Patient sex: F
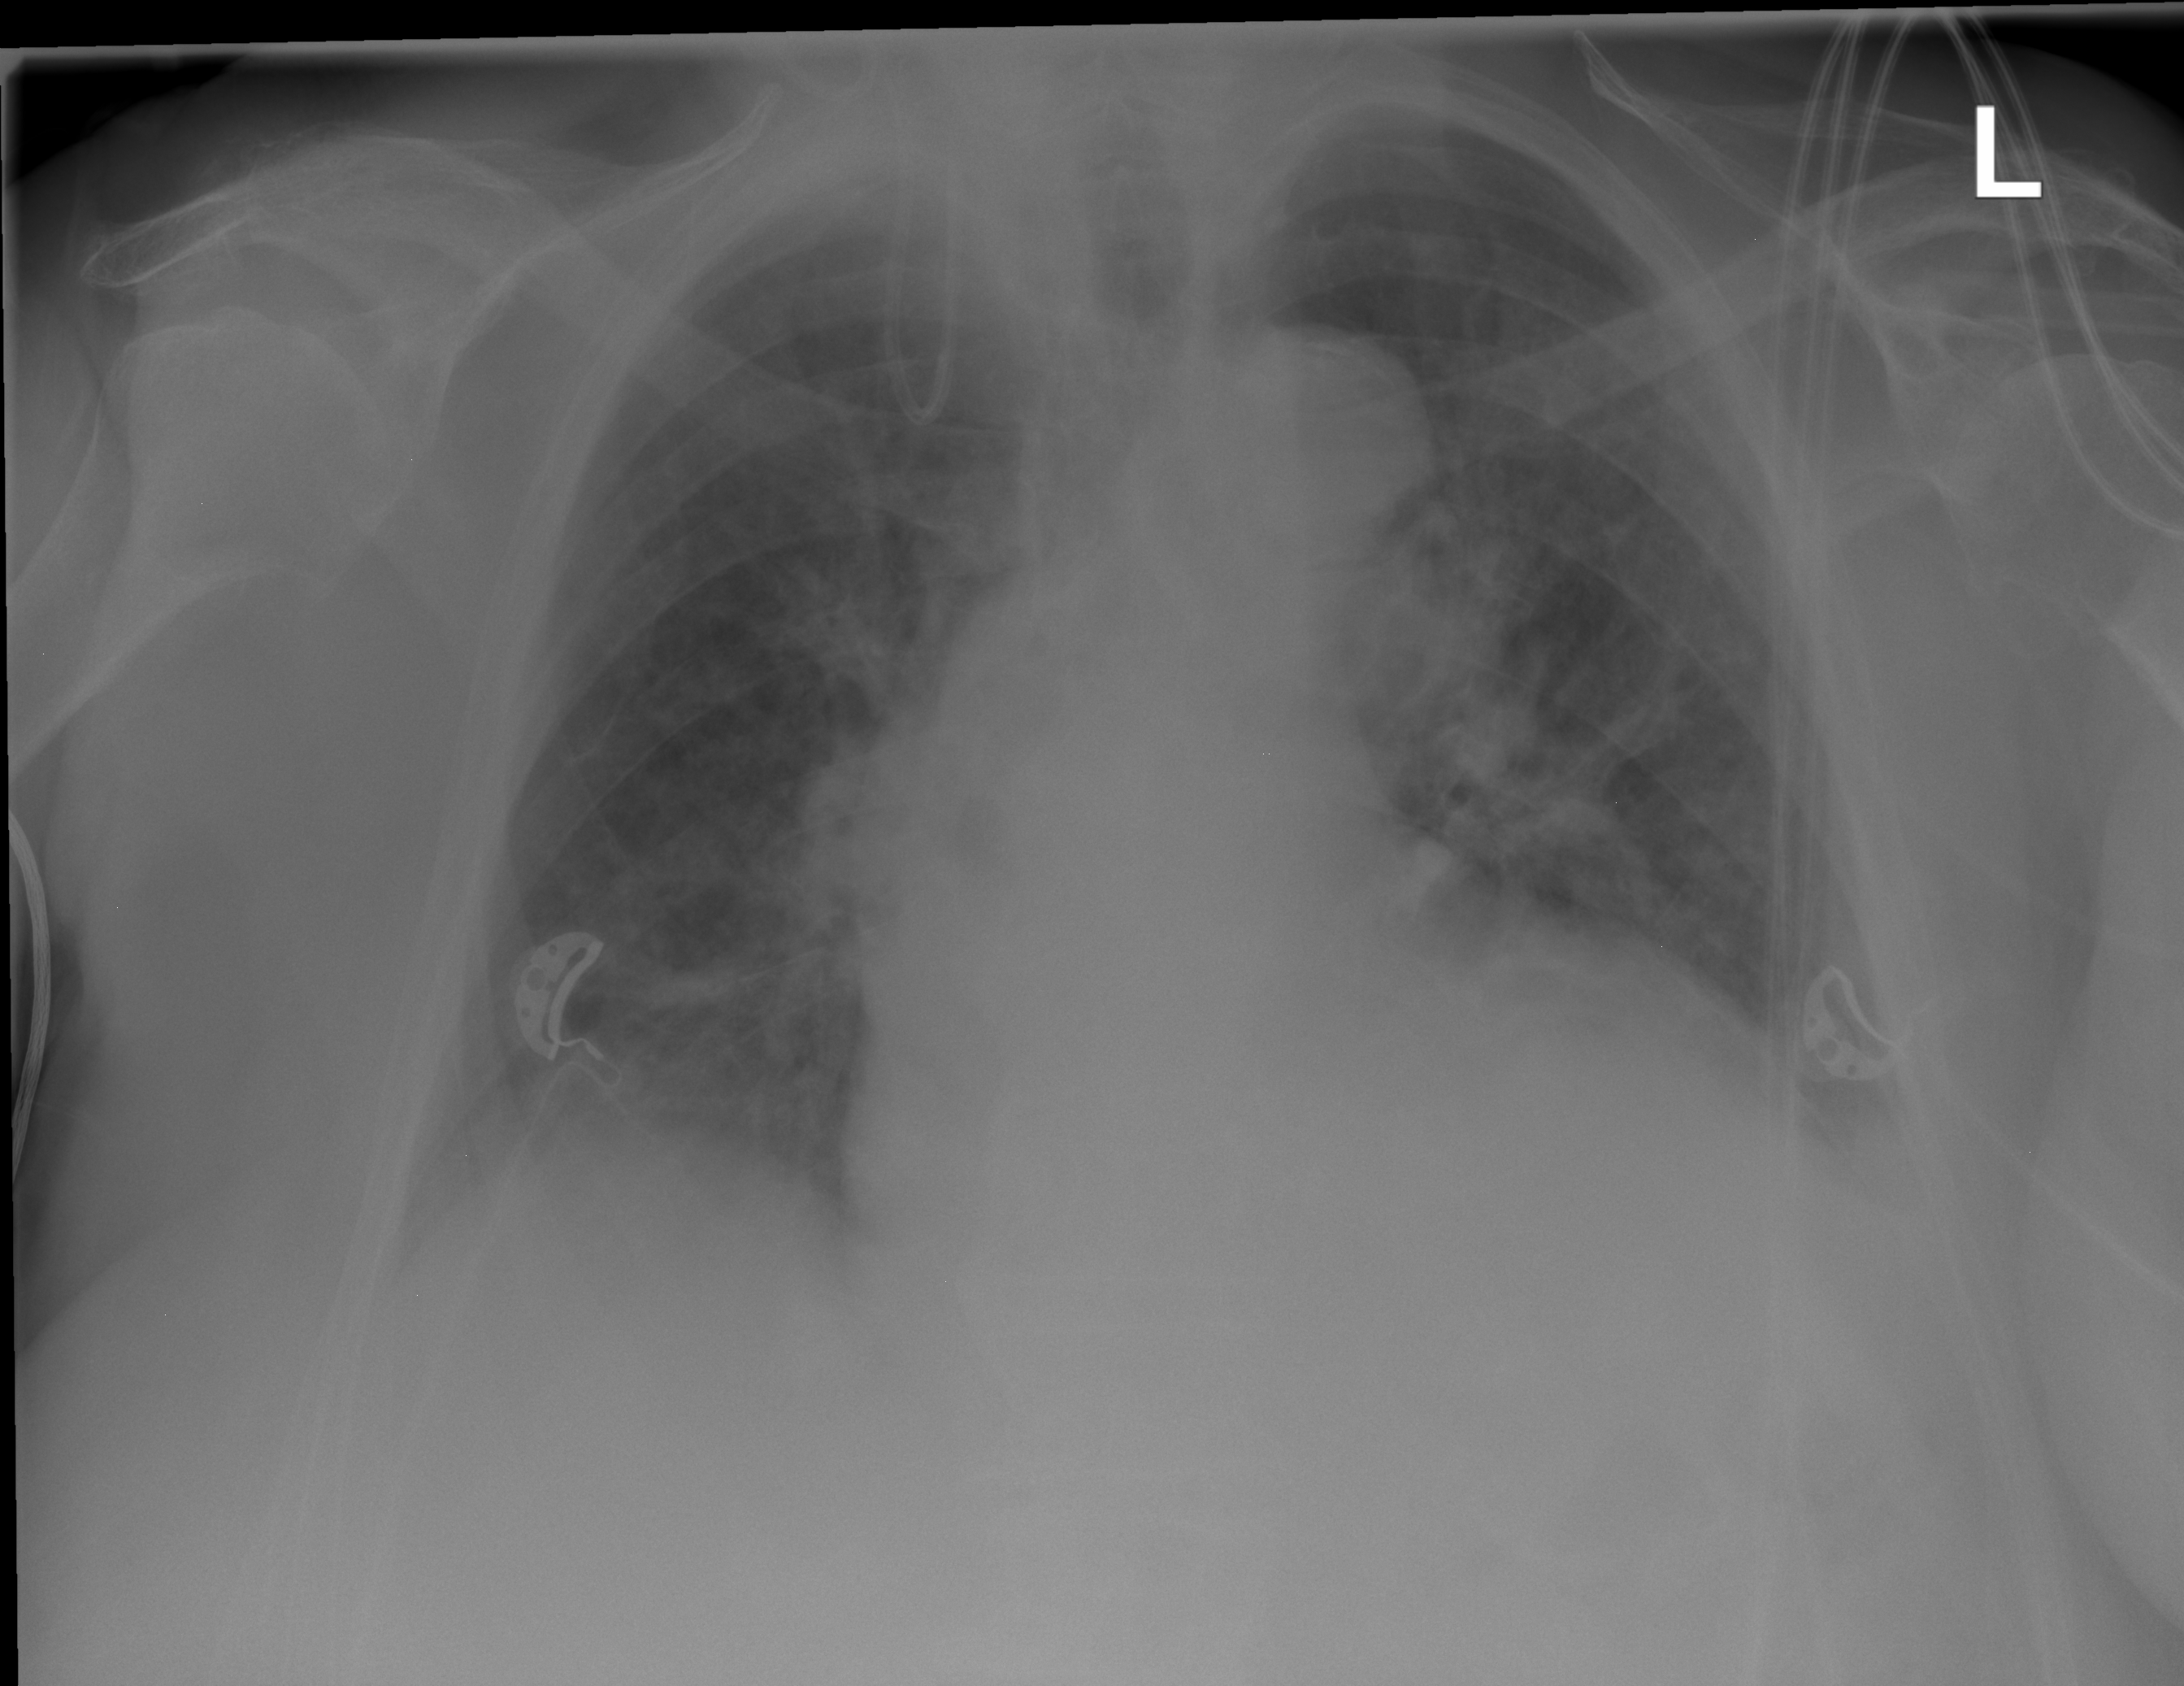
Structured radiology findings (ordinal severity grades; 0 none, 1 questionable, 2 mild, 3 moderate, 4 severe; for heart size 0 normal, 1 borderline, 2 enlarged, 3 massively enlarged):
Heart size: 2
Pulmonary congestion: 2
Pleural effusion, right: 1
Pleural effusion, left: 1
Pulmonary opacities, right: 0
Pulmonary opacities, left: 0
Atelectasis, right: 2
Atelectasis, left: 2